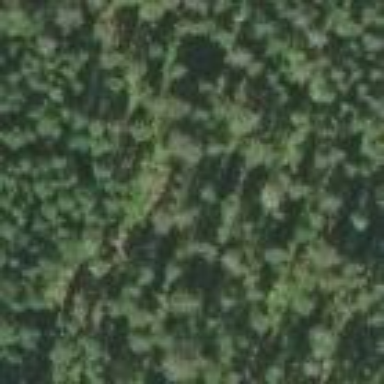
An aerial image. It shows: Woodland consisting mainly of needle-leaved trees.